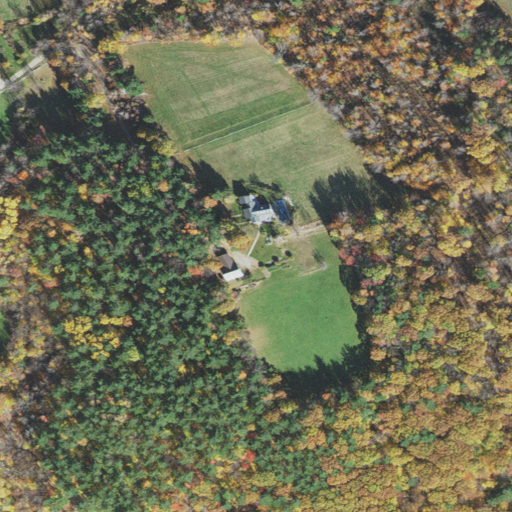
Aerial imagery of mountain in New Hampshire named Wilson Hill containing deciduous forest, evergreen forest, pasture, mixed forest, open development, and low intensity development